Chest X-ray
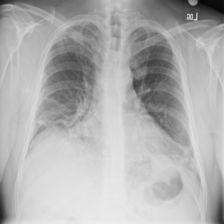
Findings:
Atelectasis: negative
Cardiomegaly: negative
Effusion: negative
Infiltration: negative
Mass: negative
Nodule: negative
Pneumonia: negative
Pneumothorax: negative
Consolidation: negative
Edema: negative
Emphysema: negative
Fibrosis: negative
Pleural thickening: negative
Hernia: negative